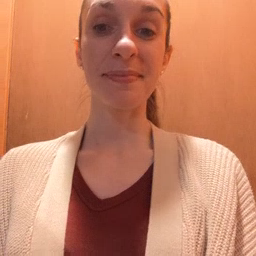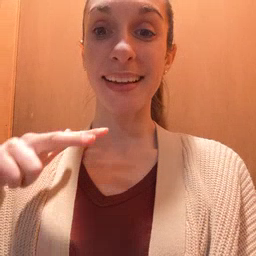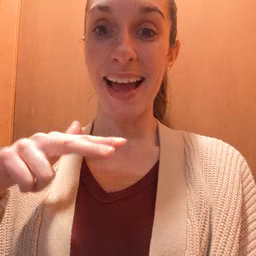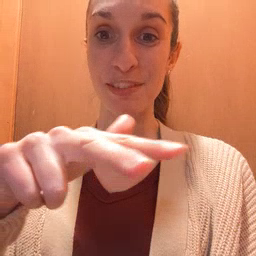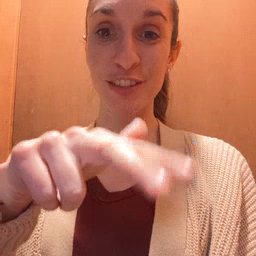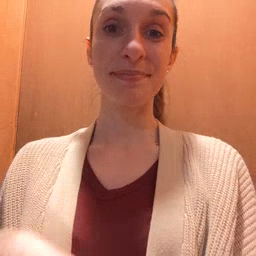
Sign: helicopter